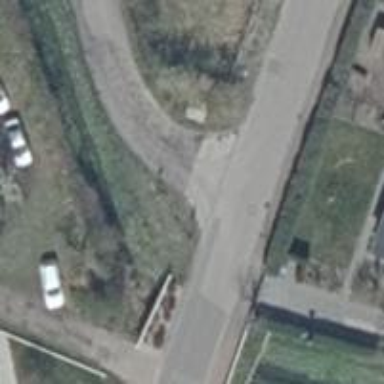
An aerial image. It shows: Residential road with cycle track.